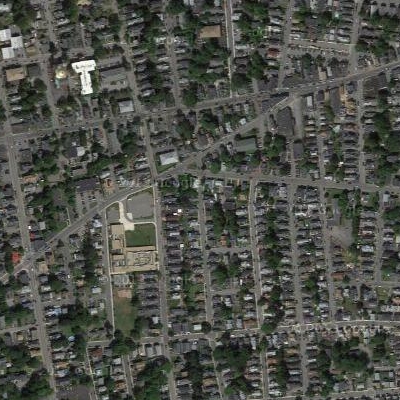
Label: fResident